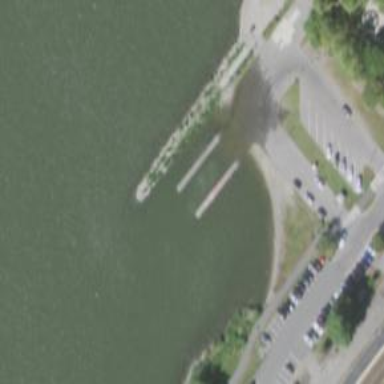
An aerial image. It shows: Slipway on leisure land.